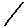
Label: line